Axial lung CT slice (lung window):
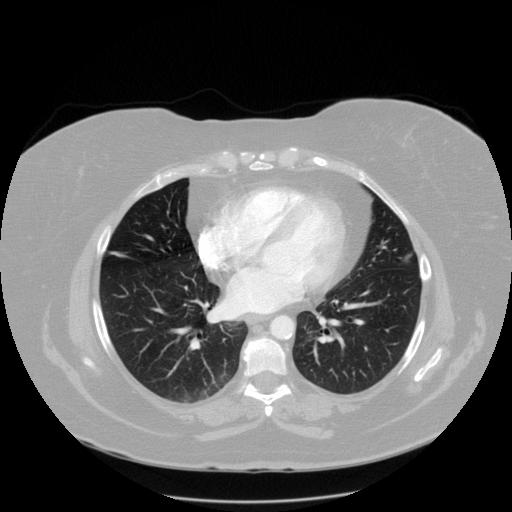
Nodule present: no